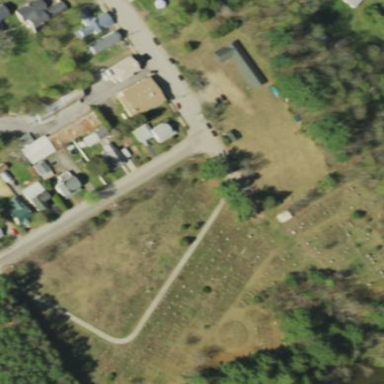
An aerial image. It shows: Cemetery.